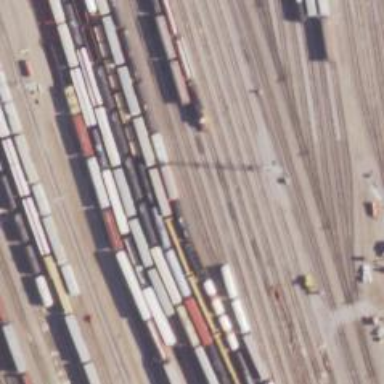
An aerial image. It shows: Railway yard in service.